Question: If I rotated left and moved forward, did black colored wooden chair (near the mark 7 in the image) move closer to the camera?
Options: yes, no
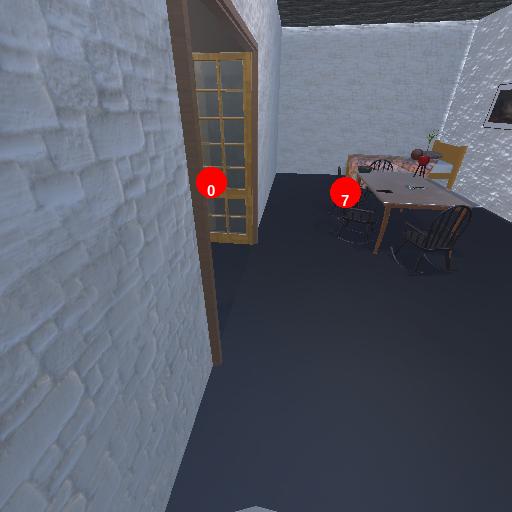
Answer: yes